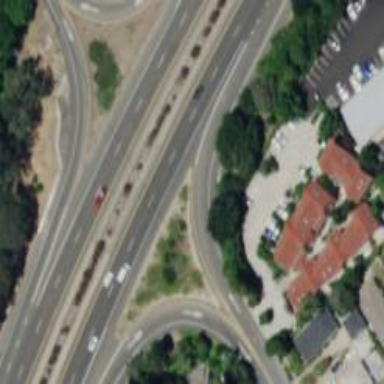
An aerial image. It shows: Asphalt motorway link.